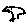
Label: bird